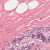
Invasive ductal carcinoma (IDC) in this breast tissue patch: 0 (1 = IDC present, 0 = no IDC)